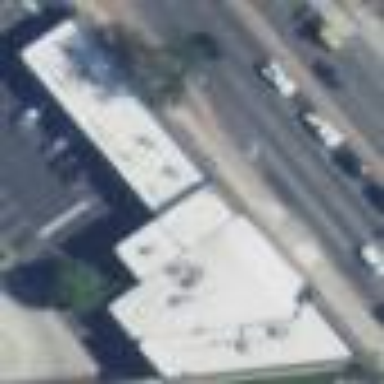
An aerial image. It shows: Commercial building.